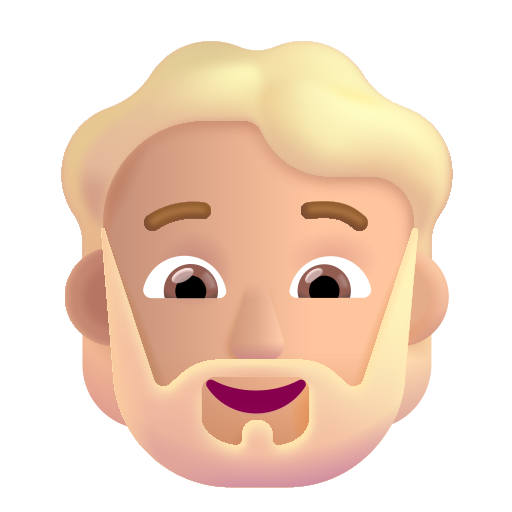
person beard color  light